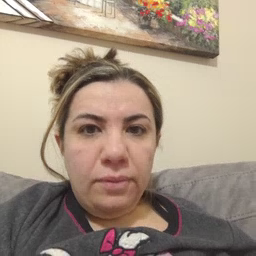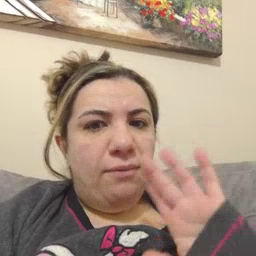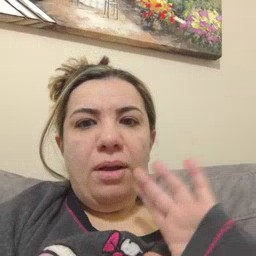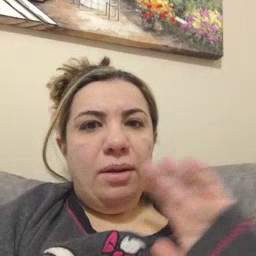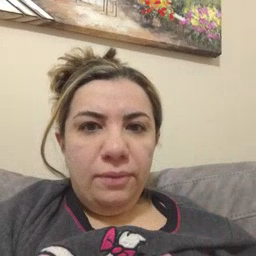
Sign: fine